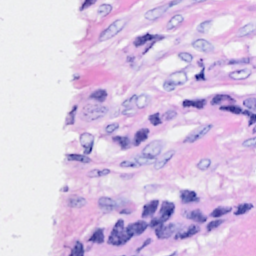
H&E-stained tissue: Breast